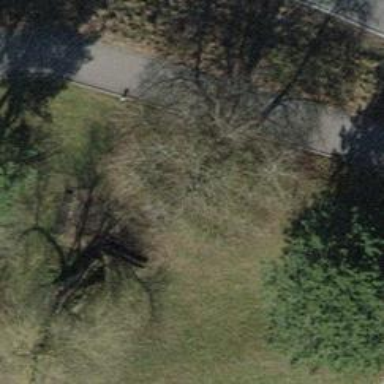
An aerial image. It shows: Brown bench.